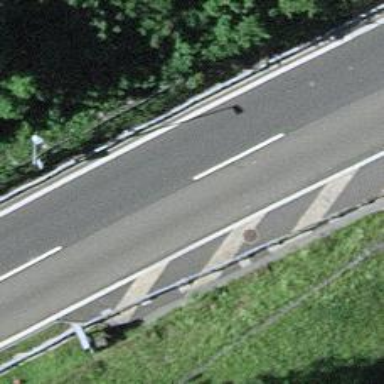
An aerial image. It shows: Asphalt motorway.